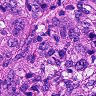
Metastatic tissue present: yes